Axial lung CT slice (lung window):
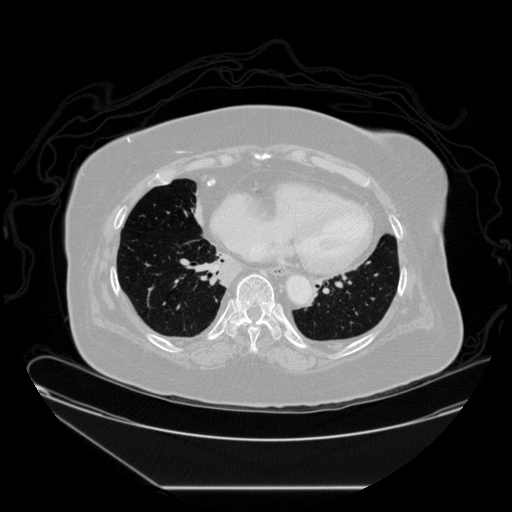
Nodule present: no